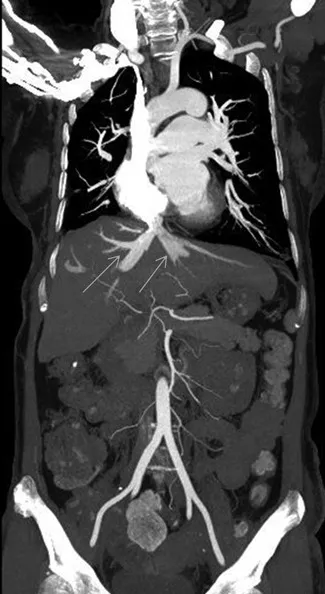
Computed tomography (CT) coronal view demonstrated the hepatic veins draining directly into the right atrium (red arrow).
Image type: radiology (ct)